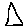
Label: triangle